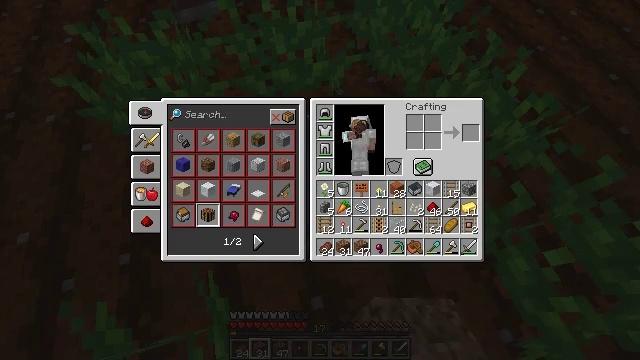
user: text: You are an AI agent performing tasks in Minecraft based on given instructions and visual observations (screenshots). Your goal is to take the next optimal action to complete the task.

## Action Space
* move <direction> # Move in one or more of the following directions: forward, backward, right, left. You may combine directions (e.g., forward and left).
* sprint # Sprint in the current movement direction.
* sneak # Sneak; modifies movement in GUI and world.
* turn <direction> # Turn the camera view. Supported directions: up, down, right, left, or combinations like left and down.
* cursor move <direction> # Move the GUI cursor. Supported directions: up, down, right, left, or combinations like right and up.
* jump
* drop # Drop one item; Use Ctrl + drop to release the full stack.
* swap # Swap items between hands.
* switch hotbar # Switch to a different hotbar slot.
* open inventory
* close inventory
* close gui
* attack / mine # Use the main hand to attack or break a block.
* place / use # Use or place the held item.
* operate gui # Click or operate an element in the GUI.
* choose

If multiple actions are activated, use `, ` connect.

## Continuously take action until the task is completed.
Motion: motion action
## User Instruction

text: Drop an acacia sapling.
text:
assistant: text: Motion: no_op